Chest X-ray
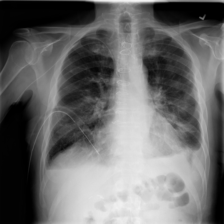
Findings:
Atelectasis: negative
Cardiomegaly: negative
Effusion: negative
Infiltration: negative
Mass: negative
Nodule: negative
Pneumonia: negative
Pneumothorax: negative
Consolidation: negative
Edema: negative
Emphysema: negative
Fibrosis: negative
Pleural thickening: negative
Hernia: negative